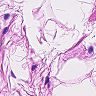
Metastatic tissue present: no